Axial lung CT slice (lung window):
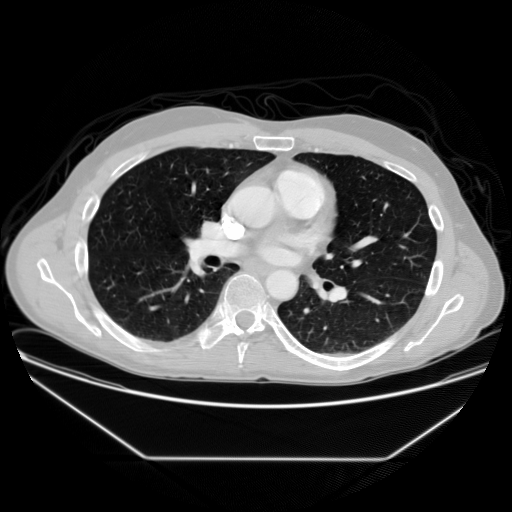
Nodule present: no